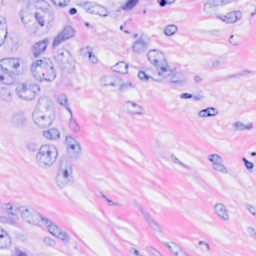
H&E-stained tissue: Breast